Question: I am using a custom 'UserControl' that contains several 'TextBoxe' controls, see below:

I would like to be able to use the 'Enter' key to move between the 'TextBoxe' controls in the 'UserControl'.
However, when I place the 'UserControl' on a form and hit the 'Enter' key after the first 'TexTbox' ('Shape') has the focus, the focus is placed on the next control of the form after the 'UserControl'. It skips the 'Dim1' through 'Miscellaneous' 'TextBoxe' controls. I can use the 'Tab' key and it will move through each 'TextBoxe' as expected. I have tried using the different key-press events and while they catch certain keys (i.e. letters and numbers) they don't seem to catch the 'Enter' key.
Any help/guidance on how to accomplish this would be appreciated.
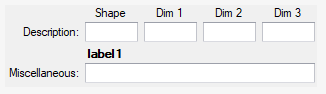
Answer: You can add to all text boxes in the user control a 'KeyDown' event that catches 'Enter' and sends focus do the next text box in the tab order:
'''
private void textBox_KeyDown(object sender, KeyEventArgs e)
{
Control textbox = sender as TextBox;
if (textbox != null) // Safety check
{
if (e.KeyCode == Keys.Enter)
{
// Check if next control is a text-box and send focus to it.
Control nextControl = GetNextControl(textbox, true);
if (nextControl is TextBox)
{
SelectNextControl(textbox, true, true, false, false);
}
}
}
}
'''
To avoid event subscription as sugested by <URL>, you can override 'ProcessCmdKey':
'''
protected override bool ProcessCmdKey(ref Message msg, Keys keyData)
{
Control control = ActiveControl as TextBox;
if (control != null) // Safety check
{
if (keyData == Keys.Enter)
{
// Check if next control is a text-box and send focus to it.
Control nextControl = GetNextControl(control, true);
if (nextControl is TextBox)
{
SelectNextControl(control, true, true, false, false);
}
}
}
return base.ProcessCmdKey(ref msg, keyData);
}
'''